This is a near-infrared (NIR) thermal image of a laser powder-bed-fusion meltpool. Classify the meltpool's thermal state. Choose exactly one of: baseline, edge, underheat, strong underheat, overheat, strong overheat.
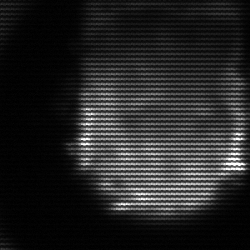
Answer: edge